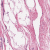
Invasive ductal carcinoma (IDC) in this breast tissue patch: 0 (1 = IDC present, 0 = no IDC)